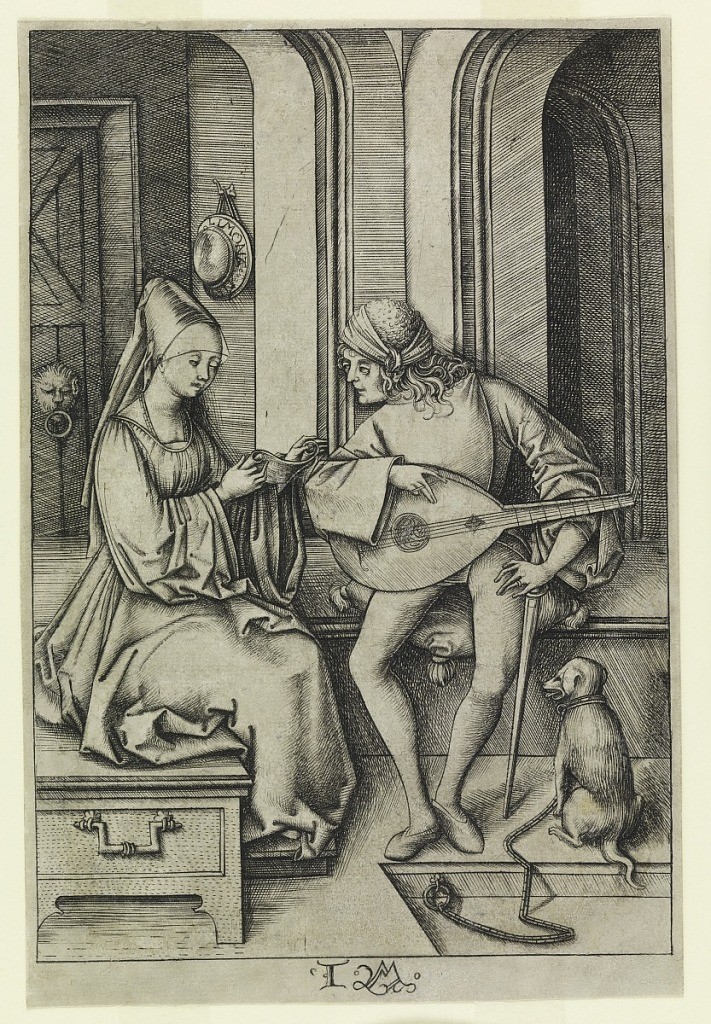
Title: The Lute Player and the Singer (2nd state)
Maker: Israhel van Meckenem, German, ca. 1440 - 1503
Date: before 1500
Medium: Engraving on off-white laid paper
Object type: Print
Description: A young man, seated on the right, accompanies on his lute a young lady seated beside him who sings.  A dog is seen chained near the man.